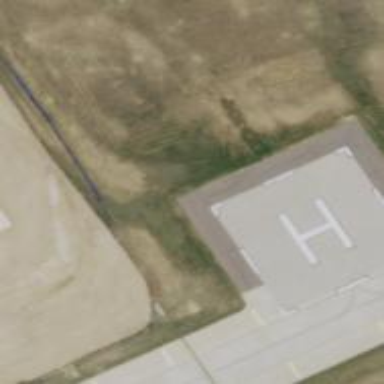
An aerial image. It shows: Image showing helipad at airport.